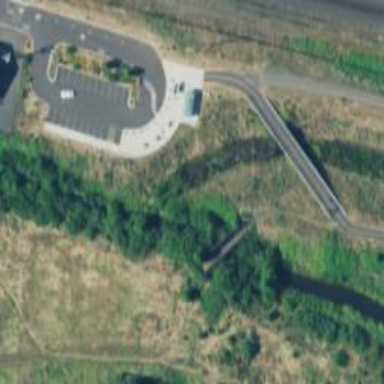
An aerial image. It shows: Footway on bridge.